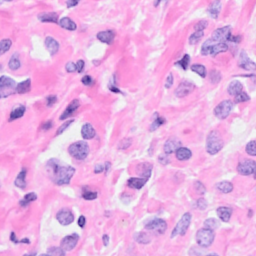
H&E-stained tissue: Breast